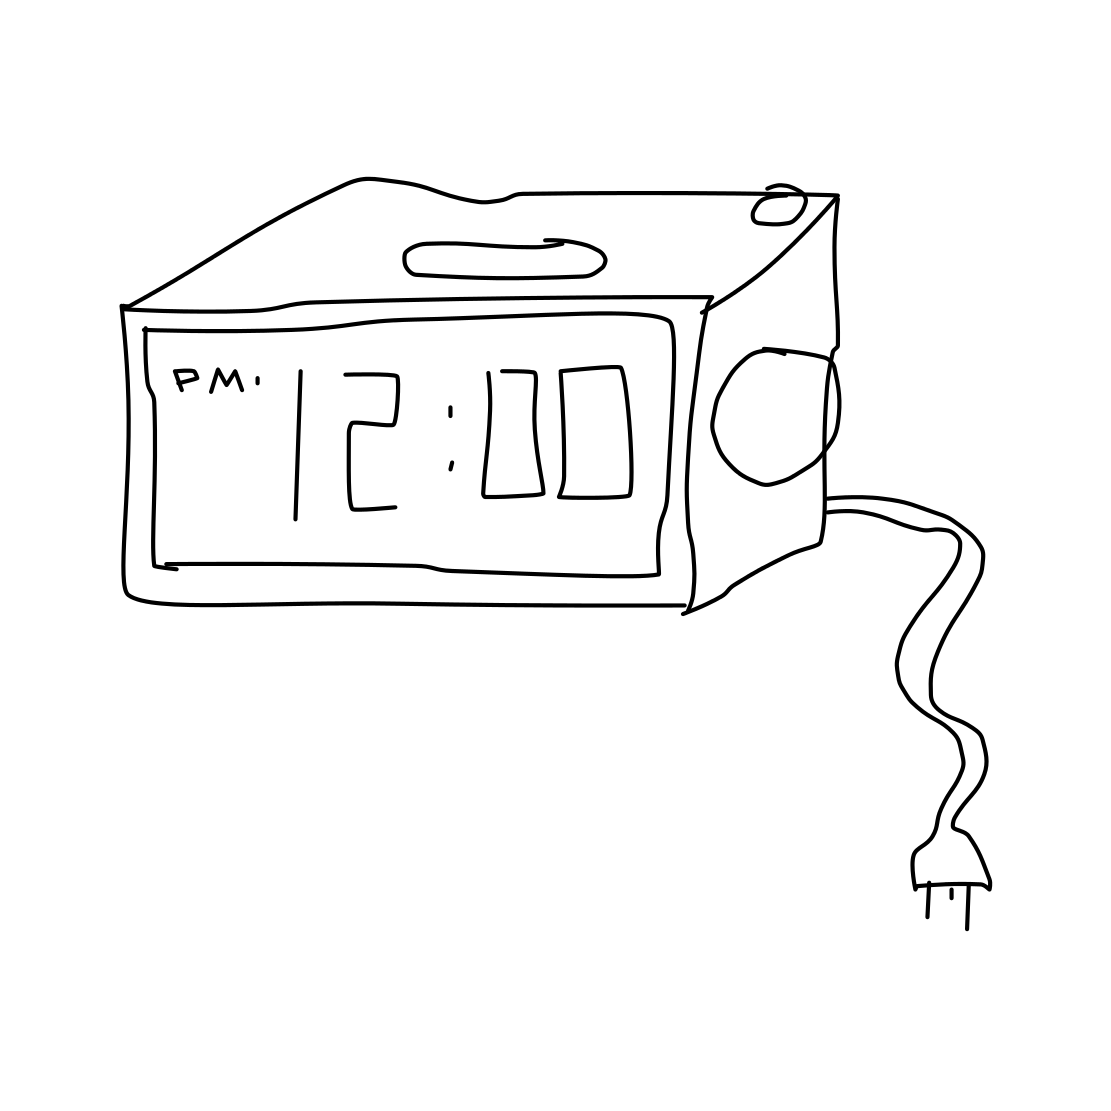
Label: alarm clock